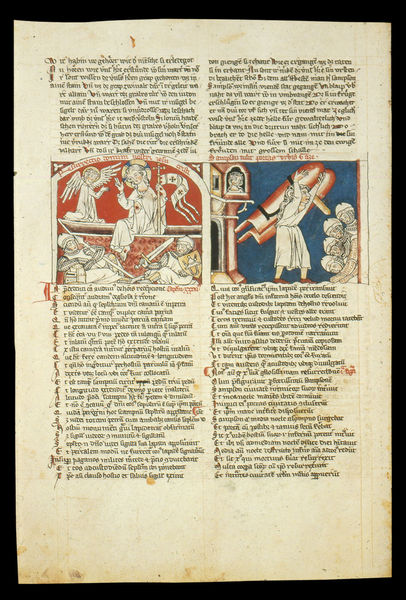
Titel: Speculum humanae salvationis; Codex Cremifanensis 243
Institution: Kremsmünster, Stiftsbibliothek
Schlagwörter: blau, flügel, mann, weiß, menschen, fenster, frau, männer, schwarz, zeichnung, rot, schleife, band, bibel, blatt, engel, schrift, bogen, fahne, spalten, bischof, lanze, soldaten, inschrift, buch, kreuz, seite, illustration, schilder, schwert, text, waffen, buchstaben, helm, ritter, wappen, heiligenschein, christus, grab, jesus, mittelalter, segen, wächter, heilige, absatz, auferstehung, mittelalterlich, handschrift, abbildung, zeichnungen, latein, buchmalerei, spalte, evangelium, bildfelder, evangelien, illumination, buschseite, kolummnen